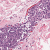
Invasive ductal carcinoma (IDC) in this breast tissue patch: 0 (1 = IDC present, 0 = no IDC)